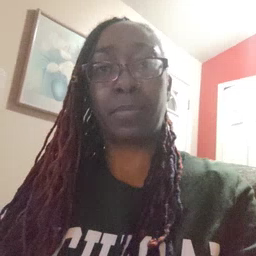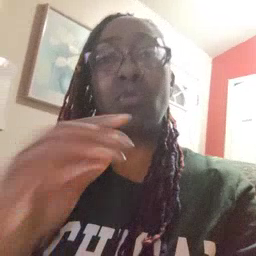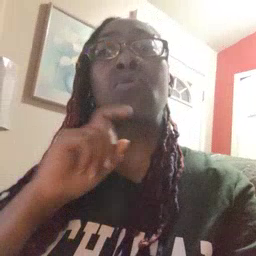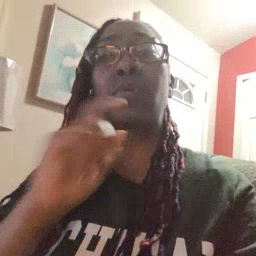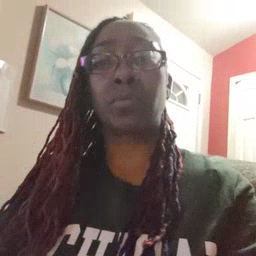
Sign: garbage